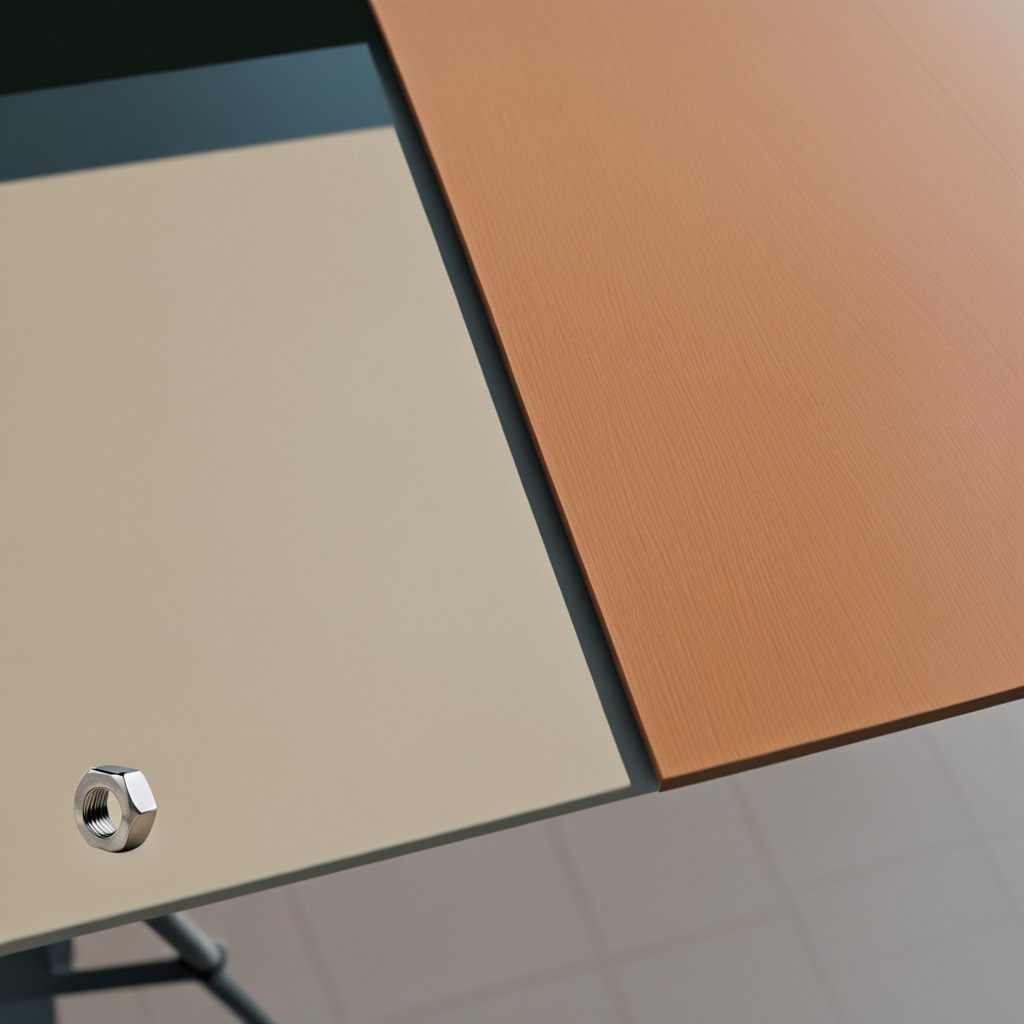
A metal nut is lying on a clean utility table in a temporary outdoor tool station afternoon light present textured surface